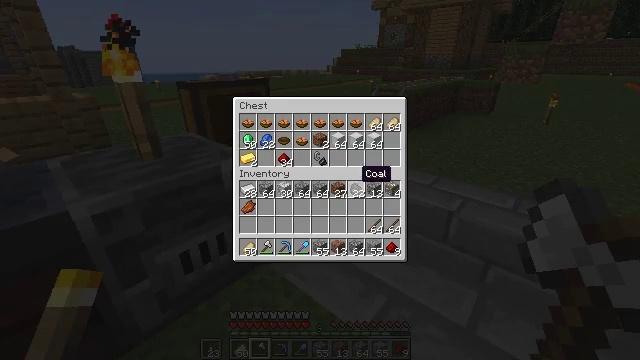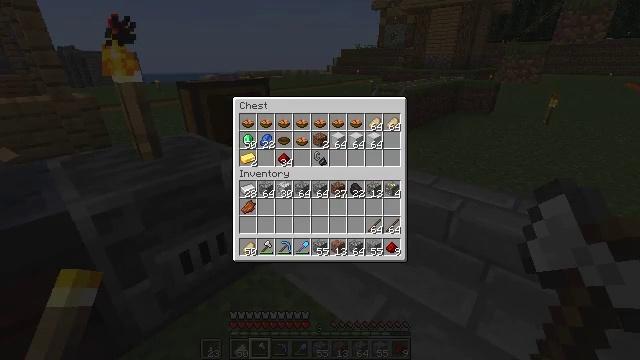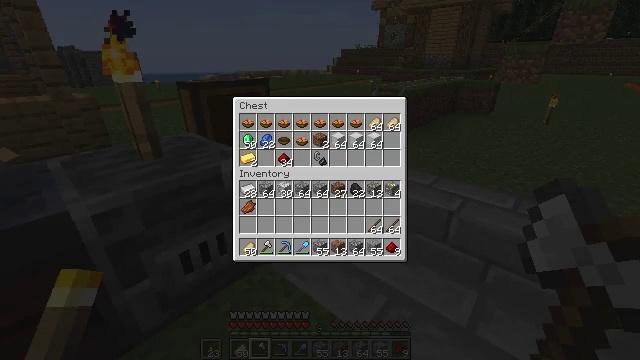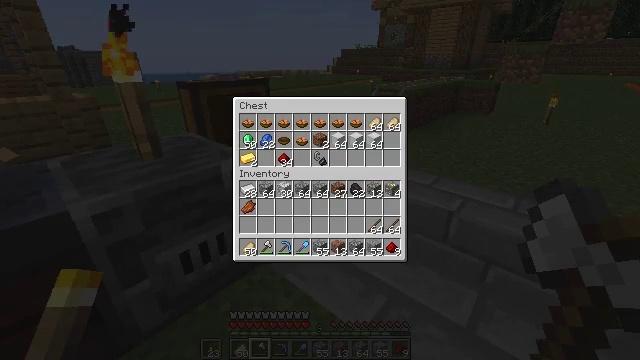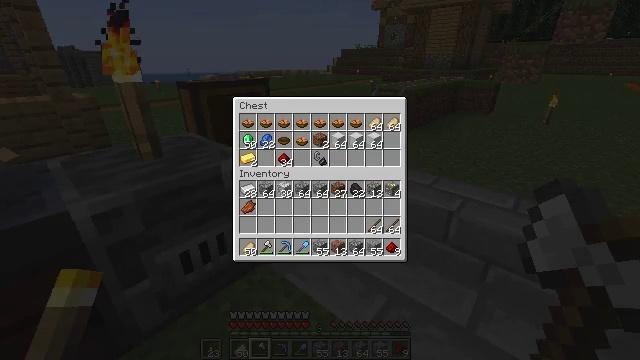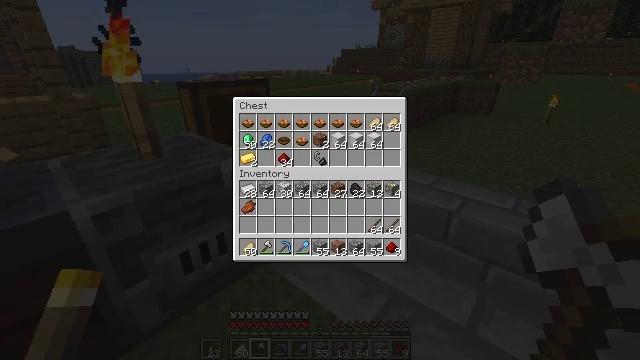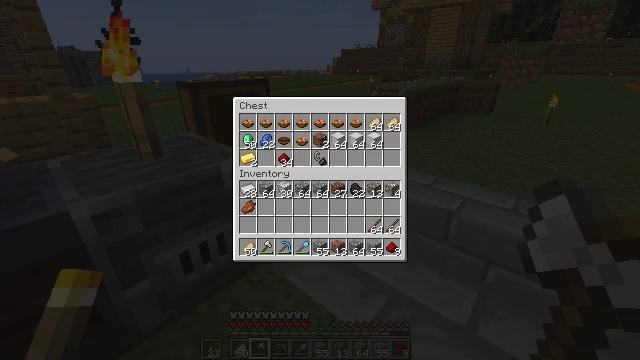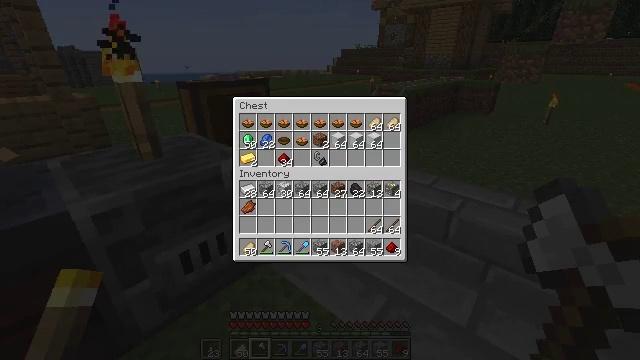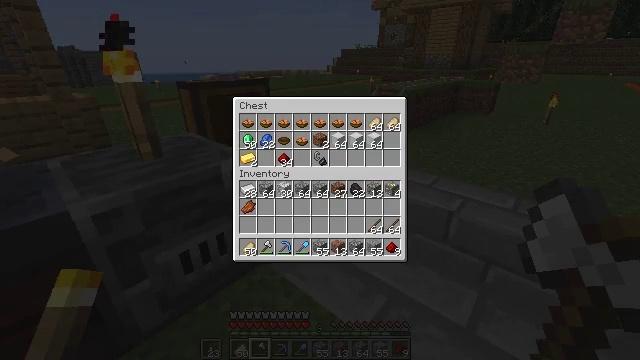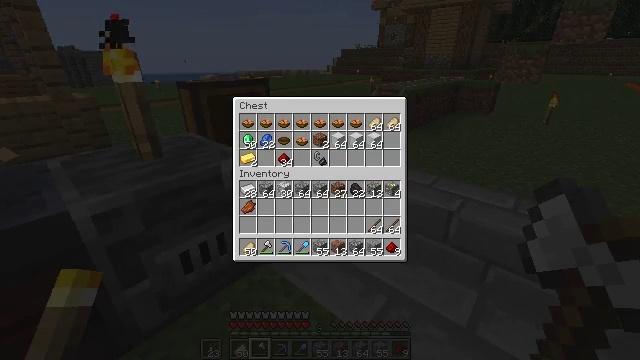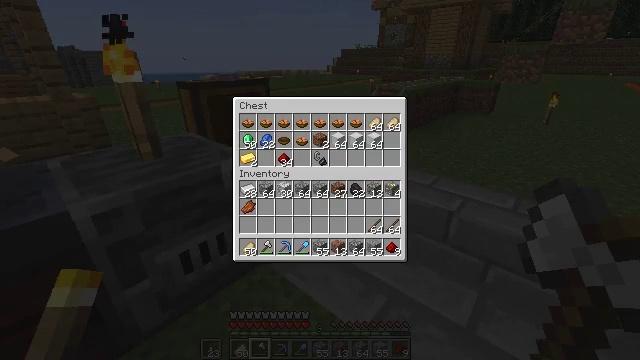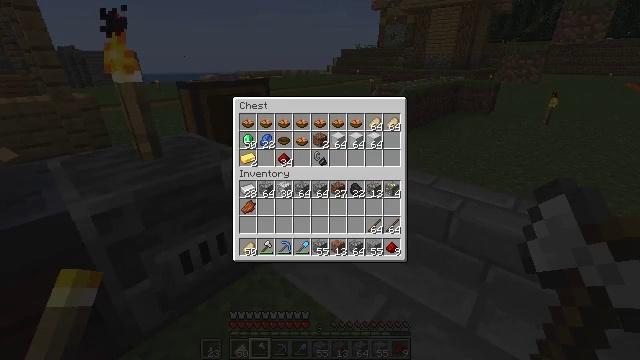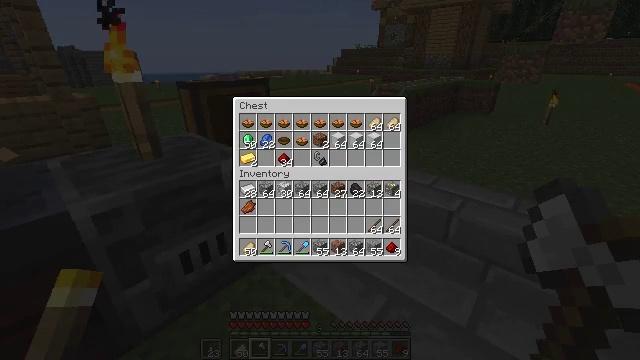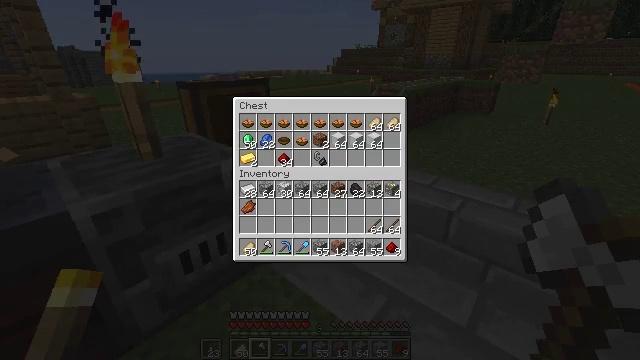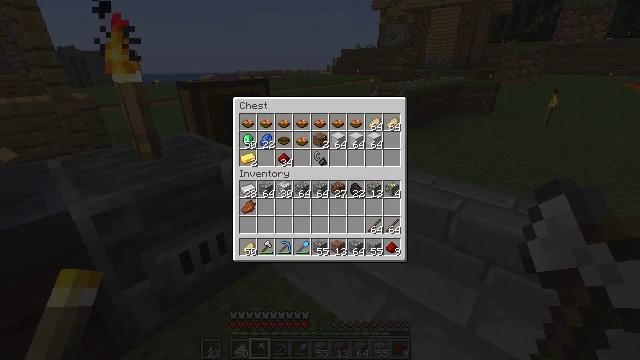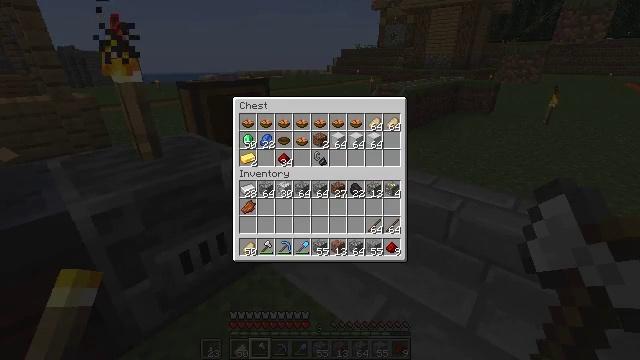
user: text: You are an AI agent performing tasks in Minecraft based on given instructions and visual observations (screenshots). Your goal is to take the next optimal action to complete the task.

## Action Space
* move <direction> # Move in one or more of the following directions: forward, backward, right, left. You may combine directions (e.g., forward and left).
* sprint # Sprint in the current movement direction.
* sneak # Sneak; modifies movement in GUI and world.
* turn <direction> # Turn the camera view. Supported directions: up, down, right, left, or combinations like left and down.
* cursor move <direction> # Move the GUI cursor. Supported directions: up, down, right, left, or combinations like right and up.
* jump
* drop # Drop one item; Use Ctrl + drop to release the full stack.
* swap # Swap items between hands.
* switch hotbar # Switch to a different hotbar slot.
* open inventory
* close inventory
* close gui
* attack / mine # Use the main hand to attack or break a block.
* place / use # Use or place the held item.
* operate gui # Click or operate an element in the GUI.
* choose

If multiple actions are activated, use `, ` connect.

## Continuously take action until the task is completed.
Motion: motion action
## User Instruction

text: Open a crafting table to craft a rail.
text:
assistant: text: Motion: no_op
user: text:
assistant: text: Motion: no_op
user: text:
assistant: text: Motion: no_op
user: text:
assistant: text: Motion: no_op
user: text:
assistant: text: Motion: no_op
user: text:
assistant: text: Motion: no_op
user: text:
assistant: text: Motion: no_op
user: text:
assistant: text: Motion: no_op
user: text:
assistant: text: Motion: no_op
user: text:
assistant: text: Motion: no_op
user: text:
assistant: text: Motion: no_op
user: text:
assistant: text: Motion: no_op
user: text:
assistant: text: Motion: no_op
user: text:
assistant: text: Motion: no_op
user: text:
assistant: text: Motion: no_op
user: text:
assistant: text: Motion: no_op
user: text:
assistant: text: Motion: no_op
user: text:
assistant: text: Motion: close gui
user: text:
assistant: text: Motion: no_op
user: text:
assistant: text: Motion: turn left
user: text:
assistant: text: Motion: turn left
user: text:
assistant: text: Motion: turn left
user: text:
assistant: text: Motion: turn left
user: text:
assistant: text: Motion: turn left and up
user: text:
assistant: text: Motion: turn left and up
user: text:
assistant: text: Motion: no_op
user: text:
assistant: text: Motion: no_op
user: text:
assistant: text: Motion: sneak, turn left
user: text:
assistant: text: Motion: sneak, turn left
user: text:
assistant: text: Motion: sneak, turn left